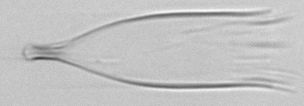
Label: Favella